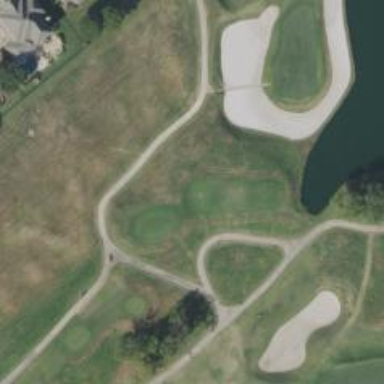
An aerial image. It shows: Service road used as golf cart path.